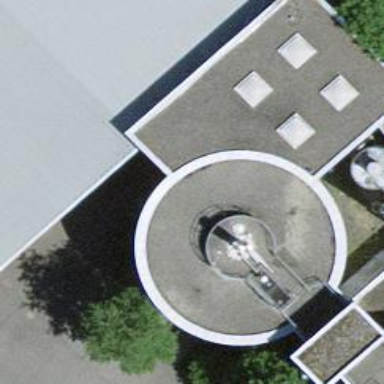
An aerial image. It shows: Storage tank with man-made structure.